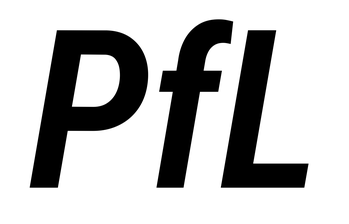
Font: Roboto-Italic_Condensed_SemiBold_Italic